一年级 · 立体几何学

是一个（）。

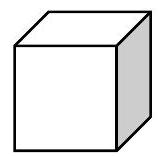
A、正方体

B、长方体

C、圆

答案: A
解析: 解A; 这是一个正方体。